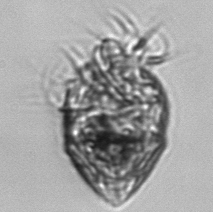
Label: Strombidium_morphotype1